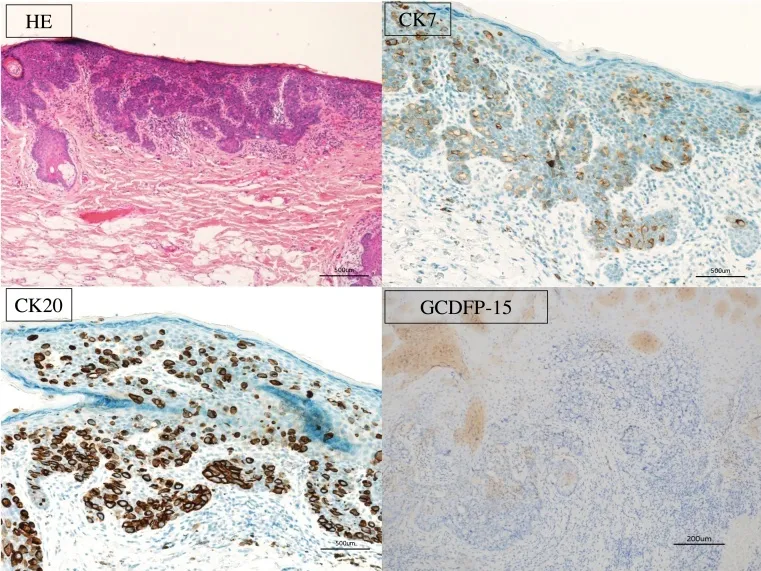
The figures showed HE staining and immunohistochemical staining of the skin biopsy. They revealed that the signal for GCDFP15 was negative, whereas those for CK7 and CK20 were positive (x10, x100).
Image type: pathology (immunostaining)